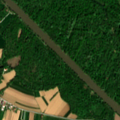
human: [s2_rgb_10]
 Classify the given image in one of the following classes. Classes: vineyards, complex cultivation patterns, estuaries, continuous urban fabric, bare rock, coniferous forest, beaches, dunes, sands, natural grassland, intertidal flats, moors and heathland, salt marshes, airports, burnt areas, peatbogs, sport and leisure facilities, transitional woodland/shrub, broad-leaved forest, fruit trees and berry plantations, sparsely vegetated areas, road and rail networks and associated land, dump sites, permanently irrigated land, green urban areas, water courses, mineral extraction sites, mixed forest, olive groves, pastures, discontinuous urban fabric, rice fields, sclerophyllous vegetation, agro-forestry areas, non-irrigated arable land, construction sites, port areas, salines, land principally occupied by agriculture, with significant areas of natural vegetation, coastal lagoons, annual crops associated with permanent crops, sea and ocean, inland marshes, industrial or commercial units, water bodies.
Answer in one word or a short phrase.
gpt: discontinuous urban fabric, non-irrigated arable land, land principally occupied by agriculture, with significant areas of natural vegetation, broad-leaved forest, water courses